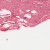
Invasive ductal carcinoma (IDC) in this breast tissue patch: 0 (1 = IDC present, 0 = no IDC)